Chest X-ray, PA view. Patient: 49 years old, sex F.
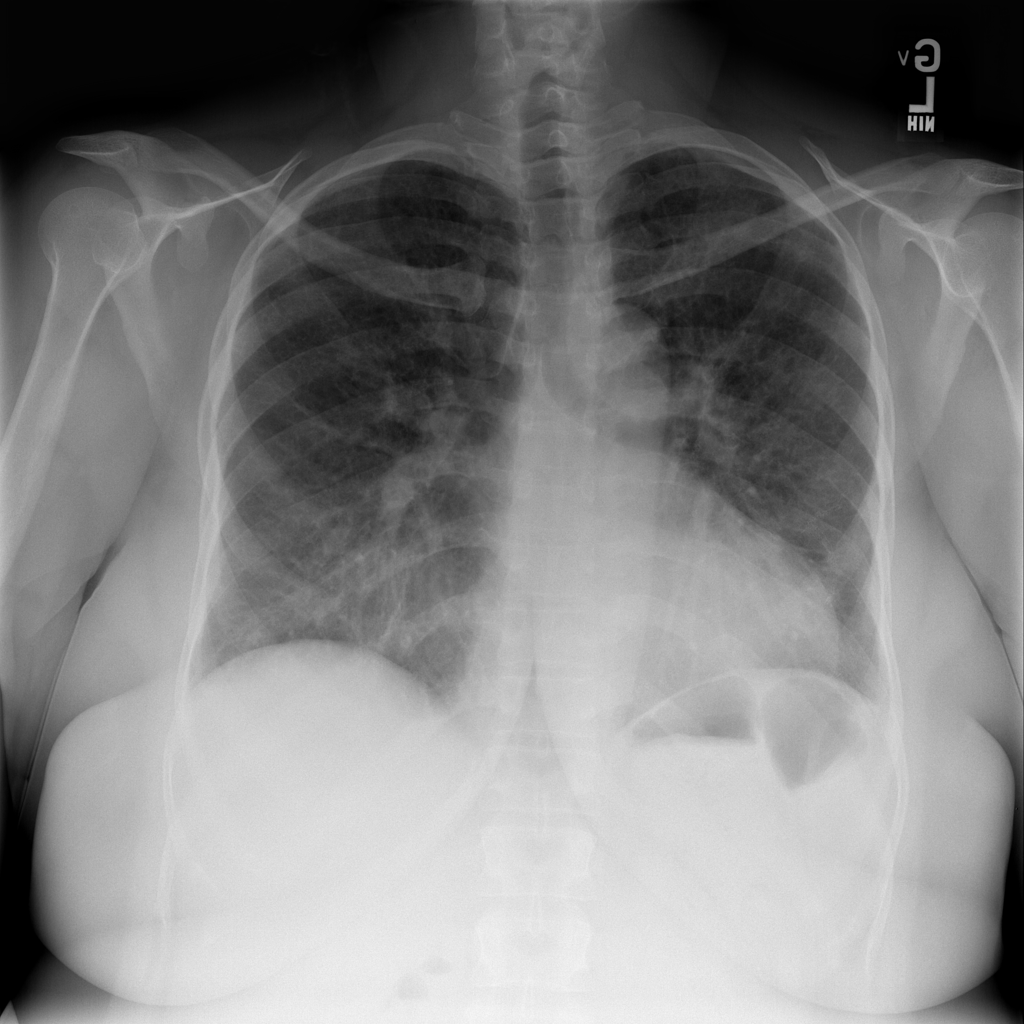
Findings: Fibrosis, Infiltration